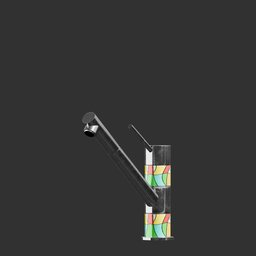
Label: appliances